Question: The program below is suppose to be looking for "Pair's" and "Flush's". It iterates through 10 Trials consisting of 10,000 hands, each hand consisting of 5 cards. The result should (of course it doesn't right now) consist of 10 rows reflecting unique results for each trial. I am stuck...thanks in advance.
'''
#include "card.h"
#include "deck.h"
#include "game1.h"
#include <iostream>
#include <time.h>
#include <stdlib.h>
using namespace std;
int main() {
int pair = 0;
int flush = 0;
int h; //Hands
int c; //Cards
int t; //Trials
const int MAXTRIALS = 10;
const int MAXHANDS = 10000;
const int MAXCARDS = 5;
const int MAXSHUFFLE = 100;
Deck myDeck;
Card myCards[MAXCARDS];
myDeck.shuffle(MAXSHUFFLE); //How often would you shuffle?
srand((unsigned)time(NULL)); //Randon initilizer
for (t = 0 ; t < MAXTRIALS; ++t) //Outermost loop for the Trials
{
for (h = 0; h < MAXHANDS; ++h) //InnerLoop for Hands
{
myCards[0] = myDeck.getCard();
for (c = 1; c < MAXCARDS; ++c) //InnerMost Loop for Cards
{
myCards[c] = myDeck.getCard();
if (myCards[c].getValue() == myCards[0].getValue())
{
pair++;
}
if (myCards[c].getSuit() == myCards[0].getSuit())
{
flush++;
}
myDeck.addCard(myCards[c]);
c++;
}
myDeck.shuffle(MAXSHUFFLE);
h++;
}
cout << "pairs: " << pair << " flushes: " << flush << endl;
}
cin.get();
}
'''

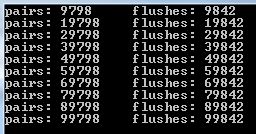
Answer: With a lot of guessing what exactly should happen...
1) Is it made sure, that 'myDeck.getCard()' does not draw the same card twice? Or does it not matter for your task?
2) What is 'myDeck.addCard(myCards[c])' exactly doing?
3) Why do you increment the loop counter a second time? 'c++'
If this is made sure, you are only comparing against the first card. If you want to compare a complete hand, your code should look something like this:
'''
// first draw the complete hand
for(int card = 0; card < MAX_CARDS; ++card)
{
myCards[card] = myDeck.getCard();
}
// now that we have the full hand, compare each card against each other card
for(int start = 0; start < MAXCARDS-1; ++start)
{
for(int compare = start+1; compare < MAXCARDS; ++compare)
{
if (myCards[start].getValue() == myCards[compare].getValue())
{
pair++
}
// do similar for flushs
}
}
'''
I didn't test this code, but this should give you a start.
This would count every pair, even if there are two pairs in one hand. It would need additional code to break out of the loops, if a pair was found.
btw: looks like homework to me...